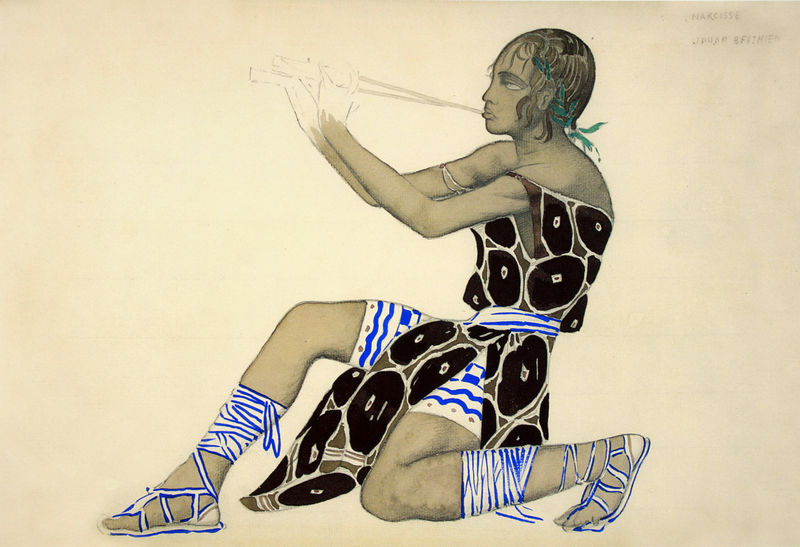
Titel: Kostümentwurf für einen Böotier im Ballett "Narcisse"
Künstler: Léon Bakst
Standort: St. Petersburg
Institution: Staatliches Museum Theater und Musik
Schlagwörter: blau, blätter, mann, aquarell, grün, braun, frau, frisur, kleid, mund, schmuck, schwarz, skizze, weiss, zeichnung, beige, muster, ornament, rock, hose, arme, halten, mensch, instrument, porträt, haare, instrumente, musik, musiker, kontrast, bein, farbig, füße, schrift, süden, zwei, schuhe, studie, afrika, robe, sandalen, exotisch, punkte, name, tusche, druck, knien, koloriert, bleistift, entwurf, tinte, namen, ranke, tracht, flöte, armreif, dunkelhäutig, knieend, kniend, binden, bänder, blasen, matisse, kolonialismus, urvolk, trompete, gefärbt, indianer, guache, tribal, kniet, athletisch, tröten, flötist, indigene, tiermuster, urvölker, grüßn, narcisse, ziehlen, bläserin, koloerit, zwei flöten